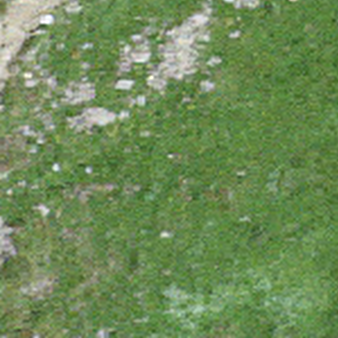
Label: other